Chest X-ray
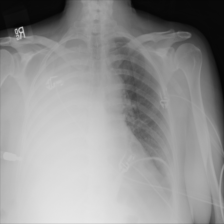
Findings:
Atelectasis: negative
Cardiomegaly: negative
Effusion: negative
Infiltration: negative
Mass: negative
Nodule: negative
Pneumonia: negative
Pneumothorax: negative
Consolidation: negative
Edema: negative
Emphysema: negative
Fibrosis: negative
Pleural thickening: negative
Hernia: negative